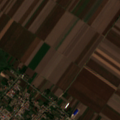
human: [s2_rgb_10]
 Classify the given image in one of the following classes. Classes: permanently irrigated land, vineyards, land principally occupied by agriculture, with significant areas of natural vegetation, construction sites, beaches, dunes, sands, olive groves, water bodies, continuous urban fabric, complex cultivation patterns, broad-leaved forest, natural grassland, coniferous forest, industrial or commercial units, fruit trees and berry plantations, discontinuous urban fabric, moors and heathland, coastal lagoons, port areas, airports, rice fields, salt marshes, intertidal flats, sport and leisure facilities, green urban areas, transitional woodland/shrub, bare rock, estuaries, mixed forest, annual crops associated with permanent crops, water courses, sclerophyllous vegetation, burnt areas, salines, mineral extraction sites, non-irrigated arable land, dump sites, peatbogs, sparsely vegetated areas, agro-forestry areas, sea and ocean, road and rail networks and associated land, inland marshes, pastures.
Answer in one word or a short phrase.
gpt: discontinuous urban fabric, non-irrigated arable land, complex cultivation patterns